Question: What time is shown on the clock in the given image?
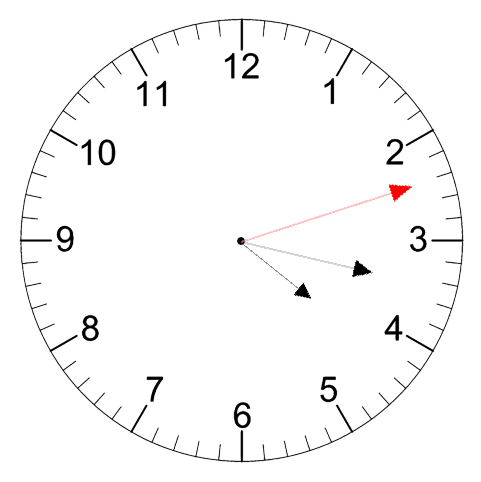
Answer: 04:17:12